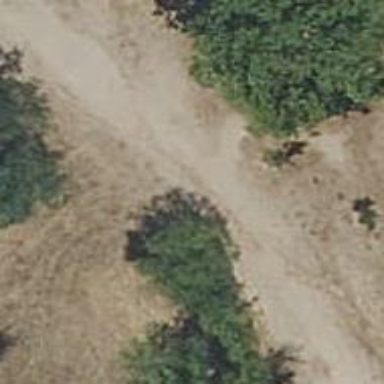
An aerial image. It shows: Path on the ground.